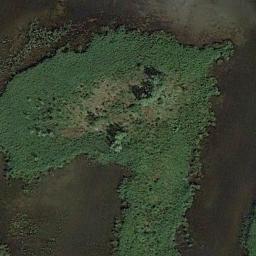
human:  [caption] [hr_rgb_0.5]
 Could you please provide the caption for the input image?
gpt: There is no grass in some parts of the meadow .

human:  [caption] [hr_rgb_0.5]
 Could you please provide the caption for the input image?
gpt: The meadow is next to the bare land .

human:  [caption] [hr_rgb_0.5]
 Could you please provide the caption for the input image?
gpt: This meadow with dense grasses is surrounded by a clearing .

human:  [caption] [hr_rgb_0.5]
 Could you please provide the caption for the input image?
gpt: There is a wood on the grass .

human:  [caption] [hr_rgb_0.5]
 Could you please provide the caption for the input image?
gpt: There are brown bare land around the green meadow .